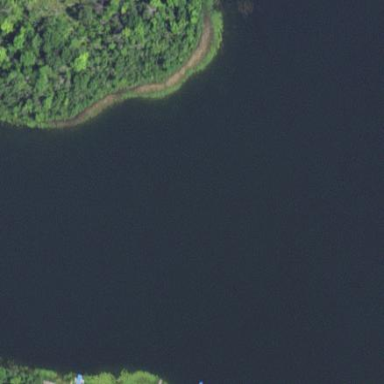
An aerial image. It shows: Serene lake.